This continuous-wavelet-transform scalogram was computed from a bearing vibration snapshot. Classify the bearing condition as one of: normal, inner_race, outer_race, ball.
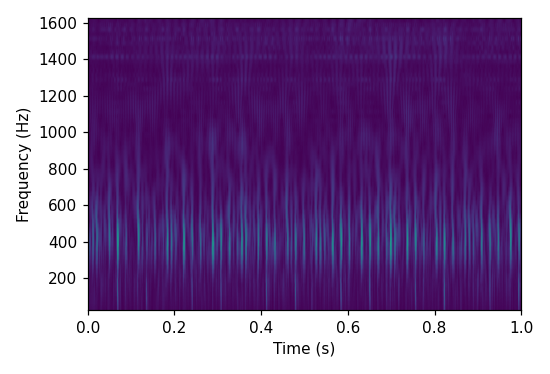
Answer: outer_race